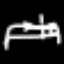
Label: bed